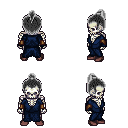
a pixel art fantasy rpg character, male body template, skeleton, blue robe, magenta pants, gray short topknot hairstyle, leather bracers, maroon shoes, four views (front, back, left, right), 2x2 character sprite sheet, small pixel art, hard edges, no anti-aliasing